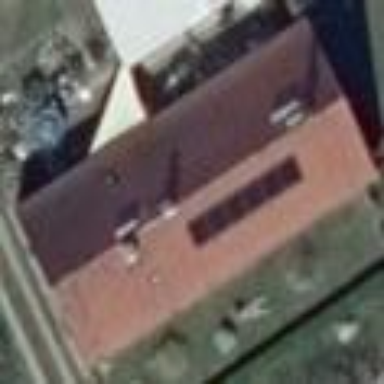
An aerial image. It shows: House with flat grey roof.